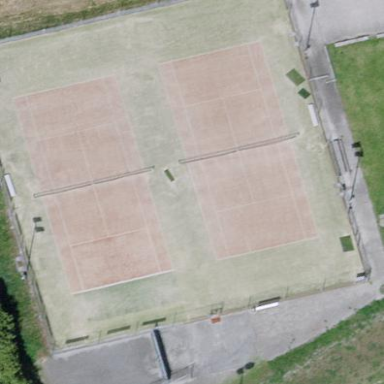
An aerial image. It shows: Tennis court in leisure pitch.